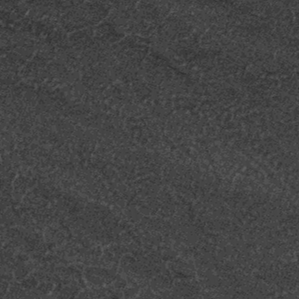
Label: frost